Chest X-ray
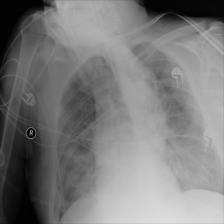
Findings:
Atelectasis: negative
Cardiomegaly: negative
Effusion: negative
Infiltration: negative
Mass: negative
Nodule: negative
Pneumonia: negative
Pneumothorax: negative
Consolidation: negative
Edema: negative
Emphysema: negative
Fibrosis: negative
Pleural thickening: negative
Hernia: negative